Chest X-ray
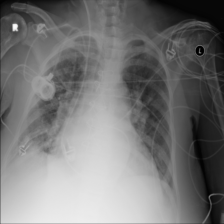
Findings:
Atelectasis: negative
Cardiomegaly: negative
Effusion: negative
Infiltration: negative
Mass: negative
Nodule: negative
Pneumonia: negative
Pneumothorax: negative
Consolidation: negative
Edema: negative
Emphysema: negative
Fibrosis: negative
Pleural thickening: negative
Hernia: negative